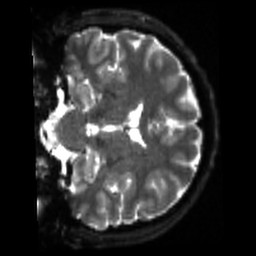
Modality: sbref
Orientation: coronal
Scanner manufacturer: siemens
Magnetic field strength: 3 T
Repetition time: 4 s
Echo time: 0.0594 s